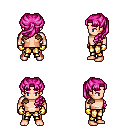
a pixel art fantasy rpg character, male body template, human, light skin, leather shoulder armor, gold greaves, pink princess hairstyle, gold gloves, four views (front, back, left, right), 2x2 character sprite sheet, small pixel art, hard edges, no anti-aliasing